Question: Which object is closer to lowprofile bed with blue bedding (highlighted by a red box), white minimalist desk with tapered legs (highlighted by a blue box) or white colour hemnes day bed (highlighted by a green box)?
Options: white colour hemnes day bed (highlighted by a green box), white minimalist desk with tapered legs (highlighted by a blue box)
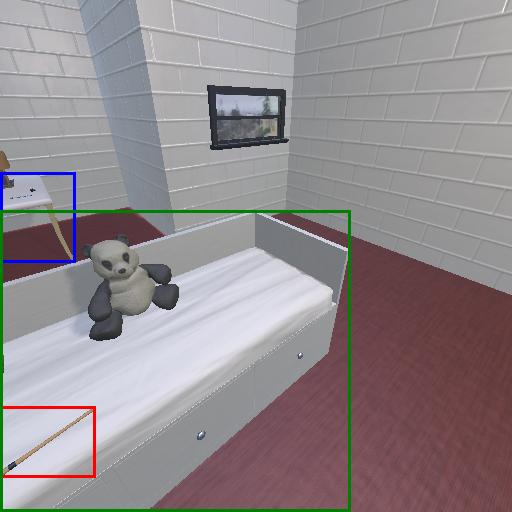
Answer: white colour hemnes day bed (highlighted by a green box)